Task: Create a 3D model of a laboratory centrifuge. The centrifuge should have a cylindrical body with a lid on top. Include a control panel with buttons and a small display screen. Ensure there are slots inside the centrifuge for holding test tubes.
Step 139:
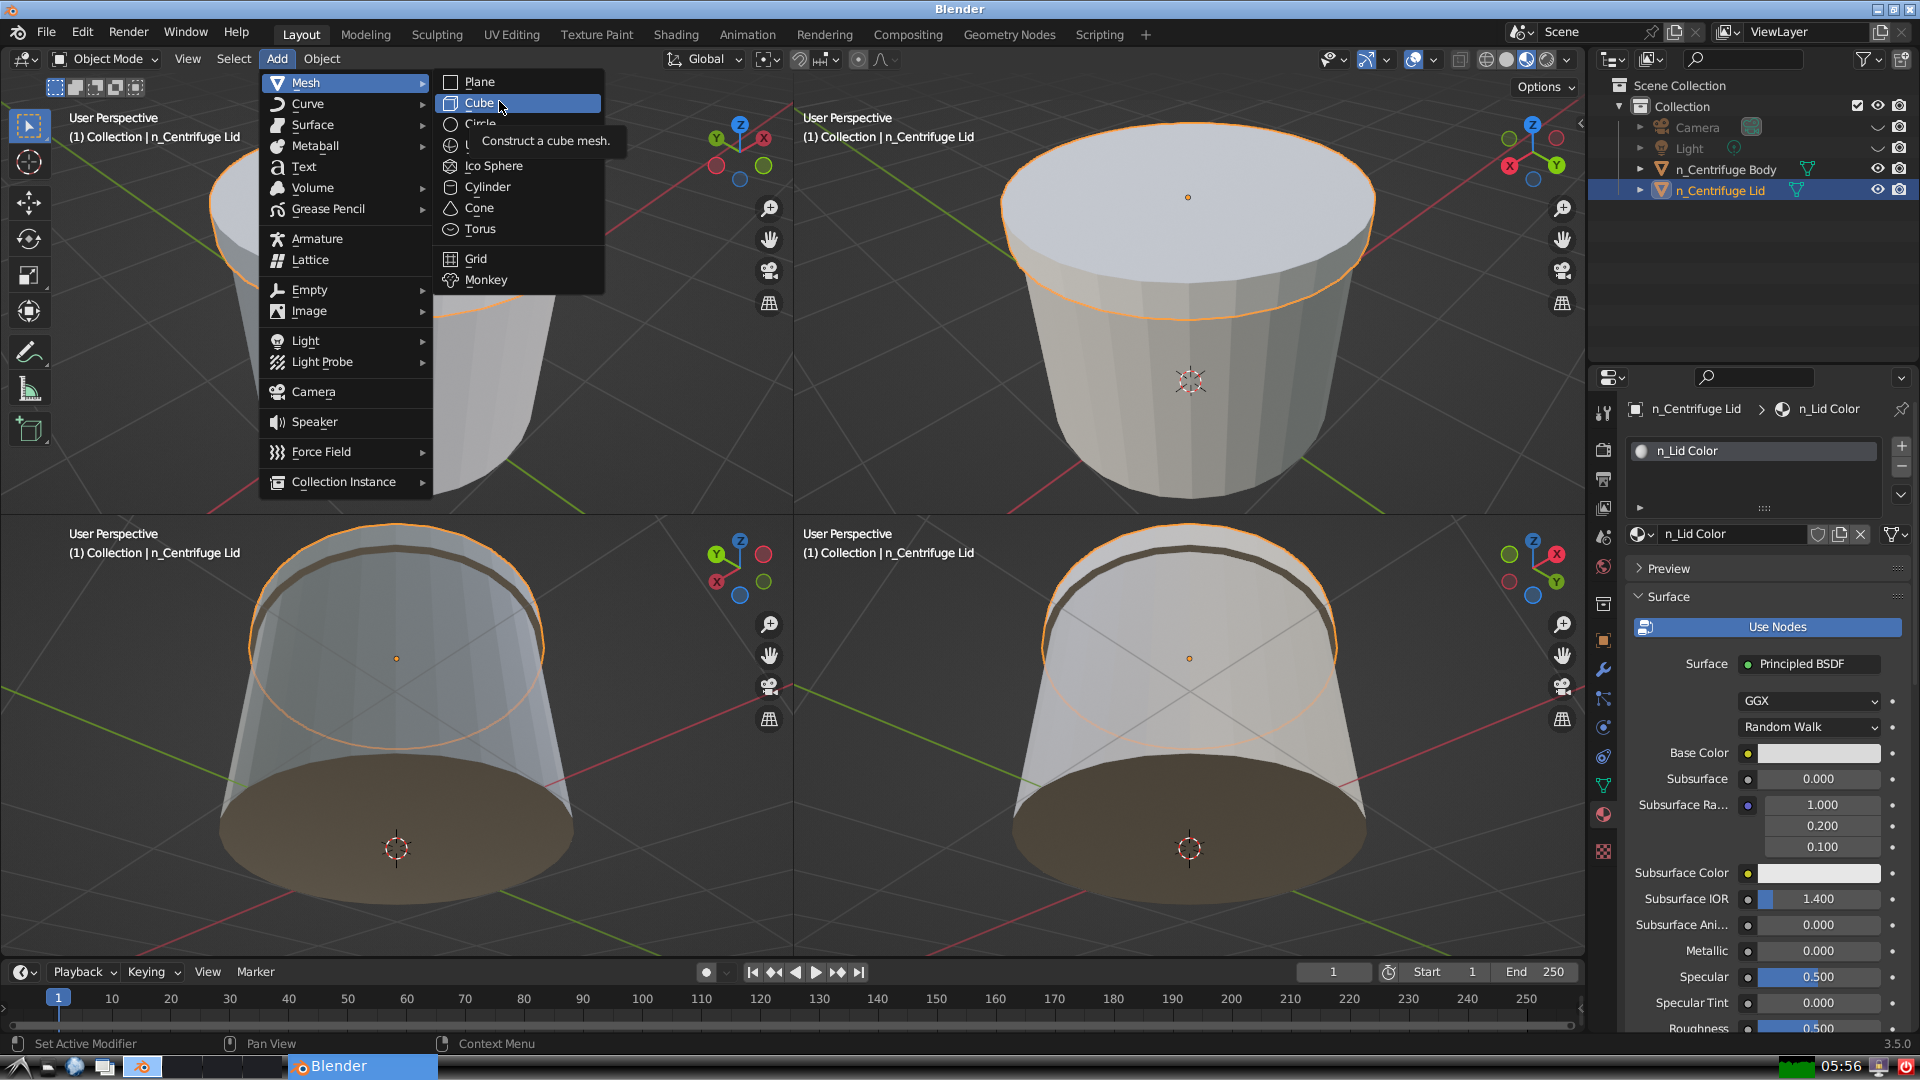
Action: click: no